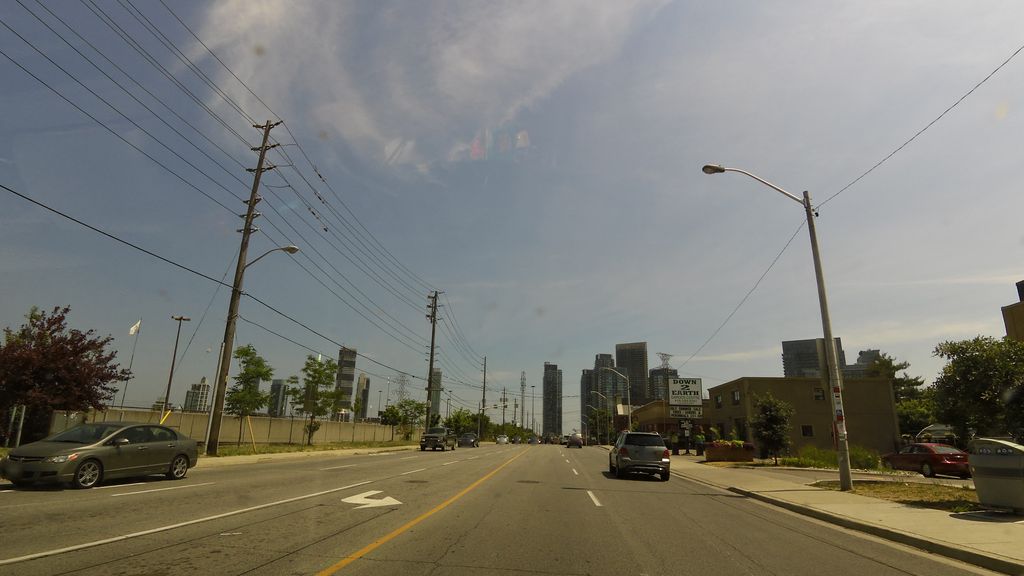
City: toronto